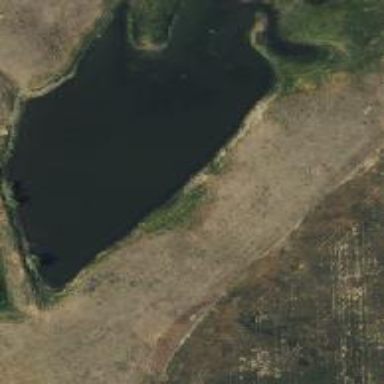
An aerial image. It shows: Reservoir.